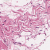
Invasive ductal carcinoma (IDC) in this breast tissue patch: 0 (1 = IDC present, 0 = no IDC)